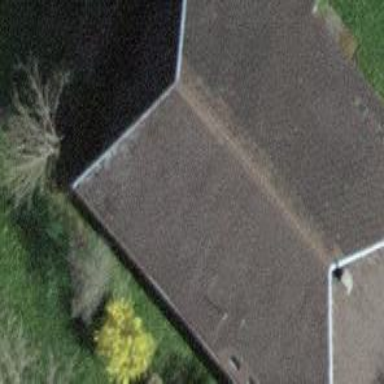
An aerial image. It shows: Farm building.